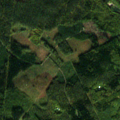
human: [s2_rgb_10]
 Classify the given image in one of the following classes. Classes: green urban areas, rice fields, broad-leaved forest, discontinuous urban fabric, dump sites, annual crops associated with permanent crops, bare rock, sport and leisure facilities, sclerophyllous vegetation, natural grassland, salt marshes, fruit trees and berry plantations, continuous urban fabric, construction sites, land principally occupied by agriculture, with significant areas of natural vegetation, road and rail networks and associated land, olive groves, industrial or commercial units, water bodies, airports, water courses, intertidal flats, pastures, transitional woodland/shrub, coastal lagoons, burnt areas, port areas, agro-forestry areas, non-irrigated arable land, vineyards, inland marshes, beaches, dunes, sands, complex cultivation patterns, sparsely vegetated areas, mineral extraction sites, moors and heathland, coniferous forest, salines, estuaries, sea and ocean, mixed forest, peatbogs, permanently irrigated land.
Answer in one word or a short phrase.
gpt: coniferous forest, mixed forest, transitional woodland/shrub